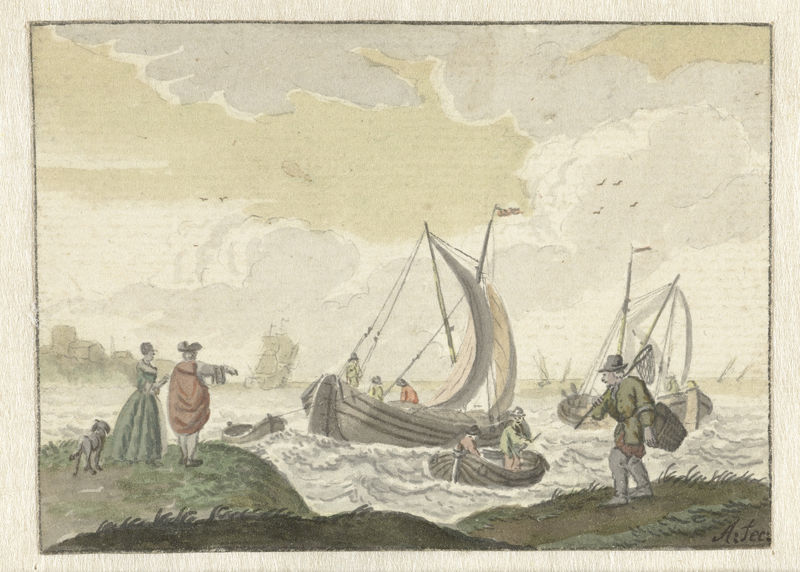
Titel: Schepen op een winderige rivier
Künstler: Nicolaes Aartman
Standort: Amsterdam
Institution: Rijksmuseum
Schlagwörter: blue, men, people, red, white, women, dress, green, woman, yellow, print, cloud, clouds, man, sky, boat, ocean, sea, ship, shore, water, waves, grass, light, river, dog, birds, couple, beach, boats, british, sail, stormy, wind, flag, city, flags, basket, history, watercolor, signature, watching, ships, canvas, fishing, paddles, land, meer, sailing, sails, tan, faded, sailboat, windy, cream, rowing, dock, colonial, net, oars, amsterdam, explorer, fisherman, cloufs, lifeboat, flags'bird, colonize, saylor, turbulence, boadlandscapes